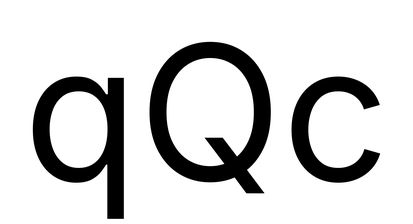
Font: Inter_Regular